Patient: sex F, age 31
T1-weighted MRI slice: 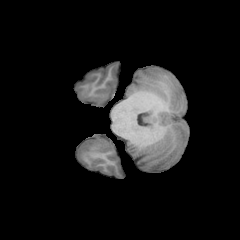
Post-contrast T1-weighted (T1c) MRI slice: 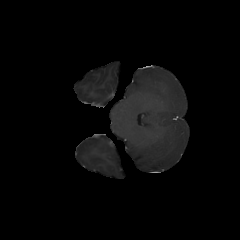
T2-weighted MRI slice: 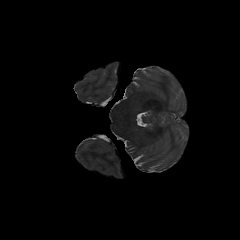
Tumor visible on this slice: no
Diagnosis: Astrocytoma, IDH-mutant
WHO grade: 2